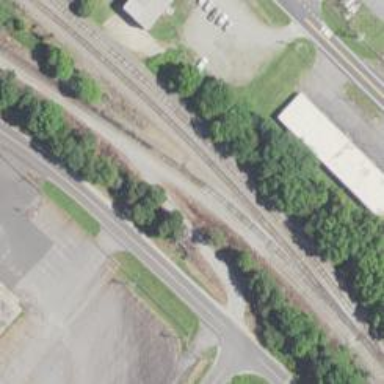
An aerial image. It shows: Railway yard.